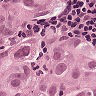
Metastatic tissue present: yes